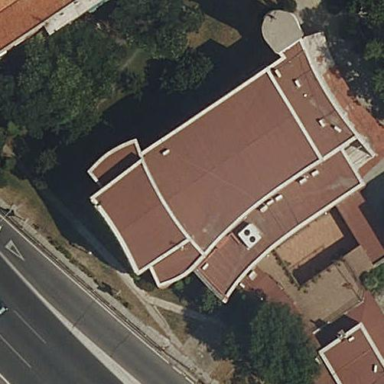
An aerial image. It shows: Beautiful church building.